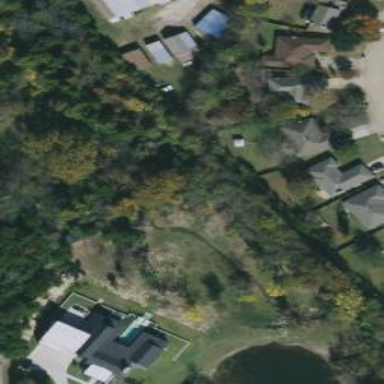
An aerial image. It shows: Grassy plot area designated for zoning.